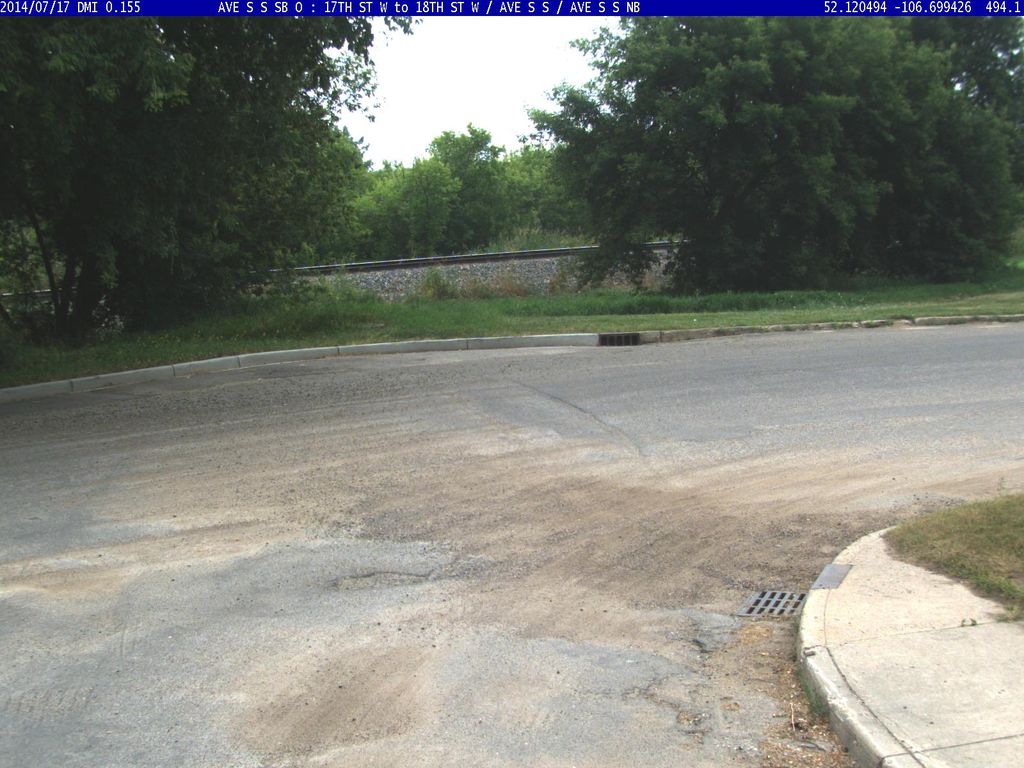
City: saskatoon